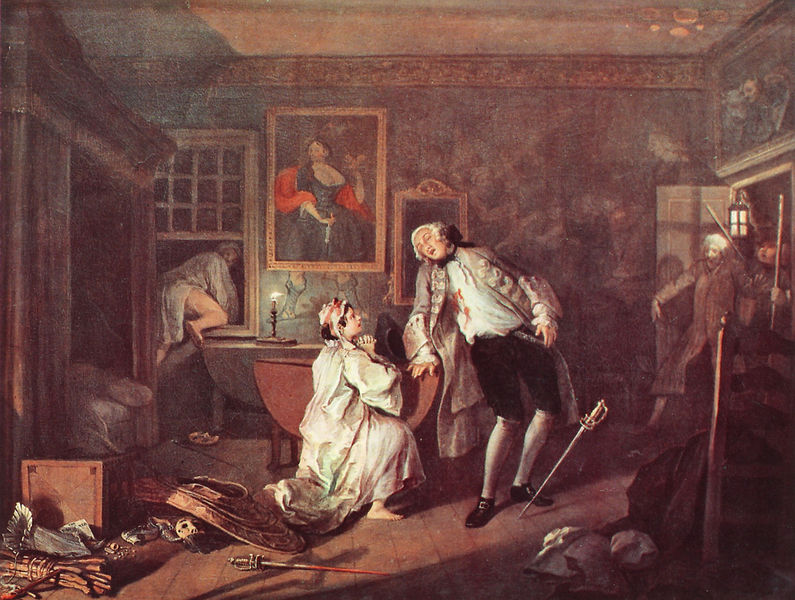
Titel: Die Hochzeit nach der Mode: Der Tod des Grafen
Künstler: William Hogarth
Institution: London, National Gallery
Schlagwörter: dunkel, gemälde, mann, schatten, weiß, braun, brust, fenster, frau, hell, holz, lampe, laterne, licht, männer, nacht, raum, stuhl, szene, tisch, tische, zimmer, rot, haube, menge, hemd, falten, mord, tod, tot, bild, innenraum, spiegel, öl, decke, nachthemd, kamin, perücke, farbig, schuhe, ölgemälde, zerstörung, kerze, bett, stuck, faltenwurf, flucht, strümpfe, blut, maske, schwert, schwerter, säbel, knien, fliehen, degen, beten, ehemann, verzweiflung, dolch, geliebter, wachen, klettern, himmelbett, erstochen, affäre, liebhaber, erwischt, rapier, rausklettern